Question: A while ago I thought it might be a good idea to replace my own layout for a number of views inside a scrollview with a UIStackView.
But after more than a week of frustration I'm asking for help:
I'd like to place subviews like these:

inside a vertical UIStackView (alignment fill, distribution fill). The UIImageView's content mode is aspect fill, the image is set at runtime and can change at runtime (especially its aspect).
I'd like the subviews to horizontally fill the stack view and to resize vertically in order to keep the image's aspect ratio intact.
When I don't add any special constraints, I don't get layout warnings, but the subview inside my stack view doesn't resize when I change the image.
If I add an aspect constraint to the UIImageView every time the image is being set, I get a layout warning the first time I change the image and afterwards it doesn't resize the subview.
Can someone of you auto layout wizards please help me out?
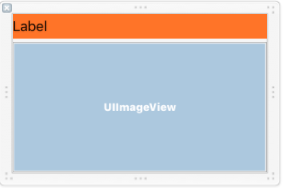
Answer: You cannot set a constraint on an 'ImageView' based on an image that will be loaded later. What you should do instead is
- 'ImageView'- 'IBOutlet'- - - 'ImageView'